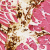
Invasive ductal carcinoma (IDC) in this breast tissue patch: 0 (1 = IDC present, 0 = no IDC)